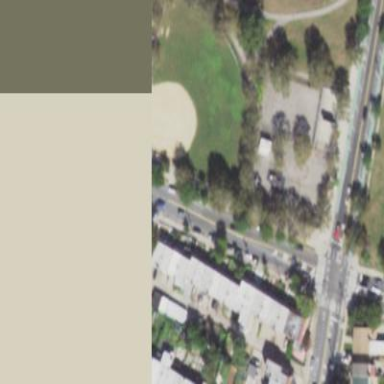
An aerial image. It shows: Baseball pitch for leisure land activities.